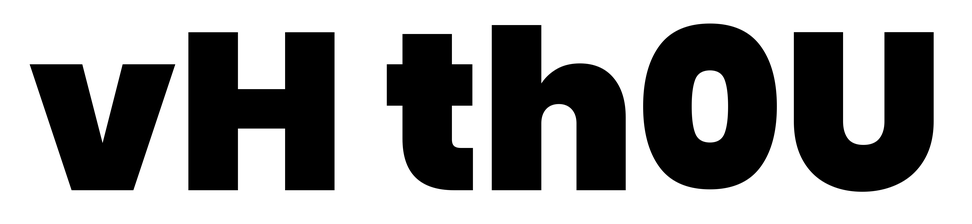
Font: Poppins-Black